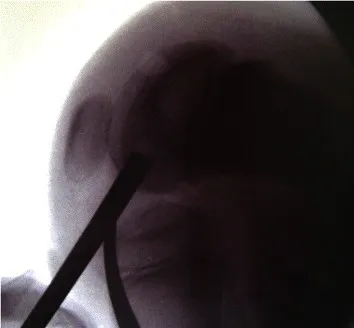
Fluoroscopic view during transplantation of the osteochondral graft.
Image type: radiology (x_ray)